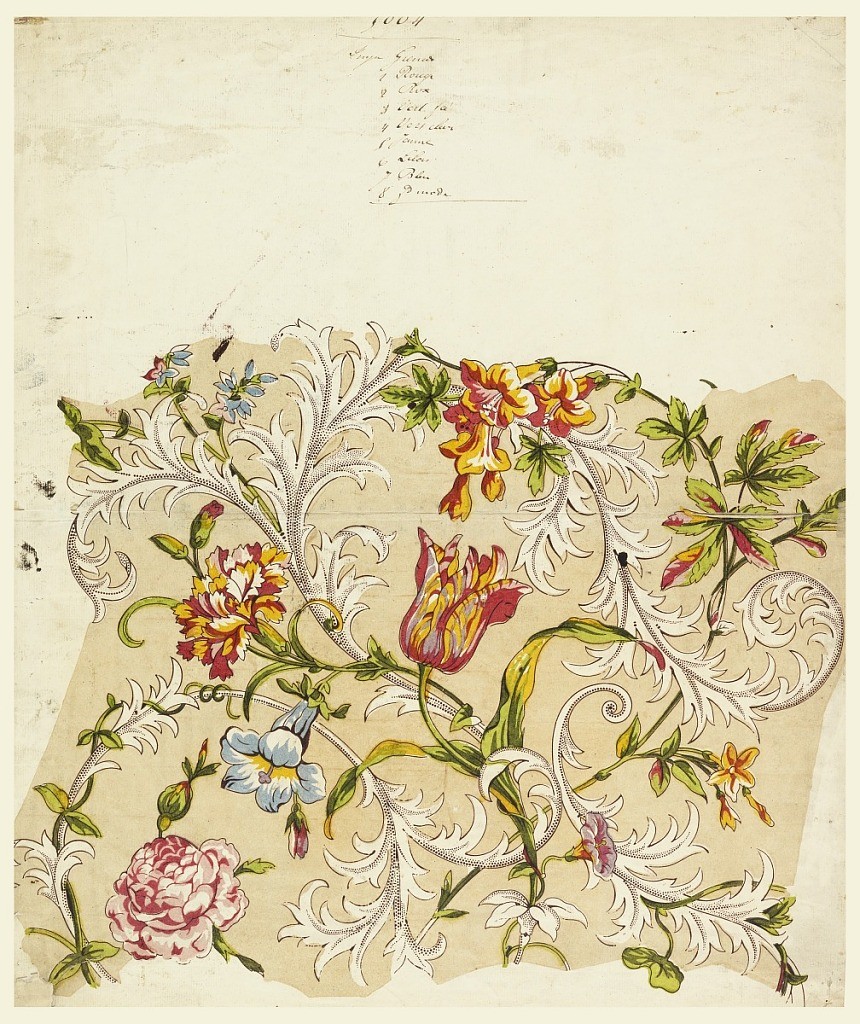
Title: Trial Proof for a Flower Chintz
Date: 1790–1800
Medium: Woodcut in multicolored inks on tan ground on white paper
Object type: Print
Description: Intertwined meanders of tulips, morning glories, carnations and roses among stylized acanthus leaves with picotage effect. Printed in red, yellow, green, blue, lavender, and dark brown.